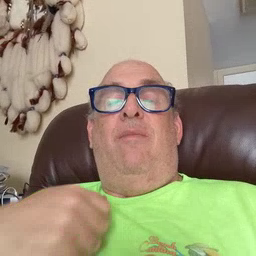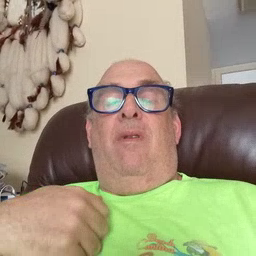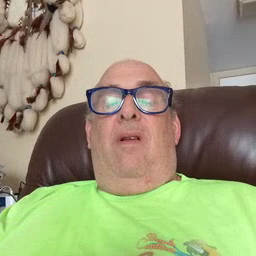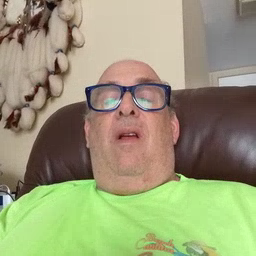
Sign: bath